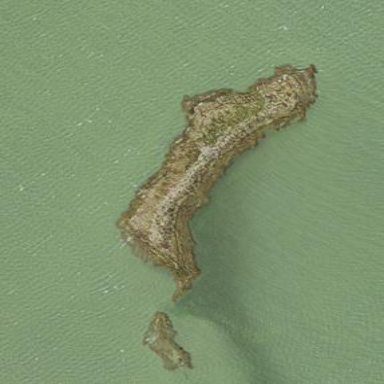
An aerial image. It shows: Islet along the coastline.